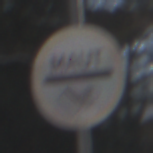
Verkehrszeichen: MautflichtigeStrecke
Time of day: MorningAfternoon
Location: Outdoor (Special)
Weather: Clear
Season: Winter
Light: Natural